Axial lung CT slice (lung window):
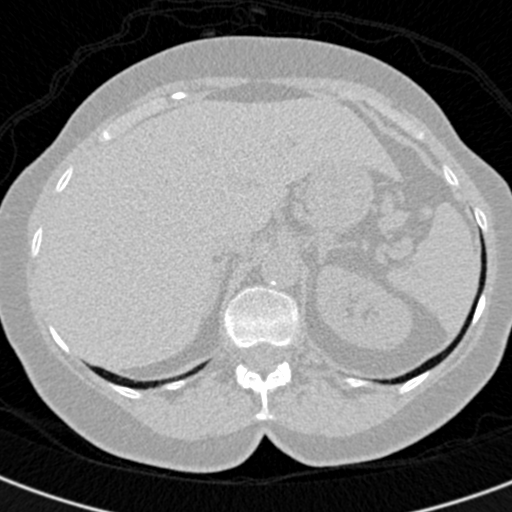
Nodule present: no